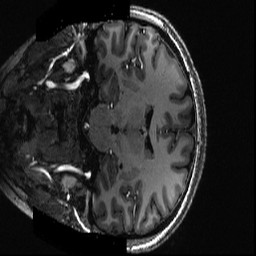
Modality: T1w
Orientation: coronal
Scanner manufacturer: siemens
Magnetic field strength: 6.98 T
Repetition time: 2.6 s
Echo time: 0.00343 s